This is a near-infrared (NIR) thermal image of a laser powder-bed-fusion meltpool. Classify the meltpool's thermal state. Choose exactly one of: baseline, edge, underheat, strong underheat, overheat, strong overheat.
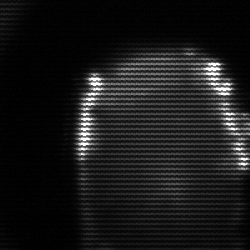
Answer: baseline